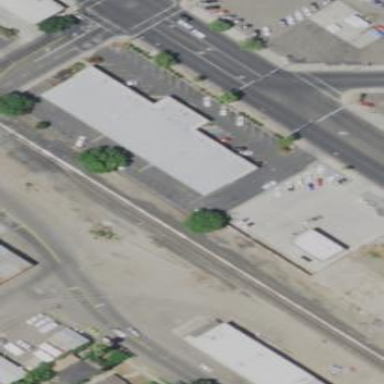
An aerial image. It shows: Commercial building.